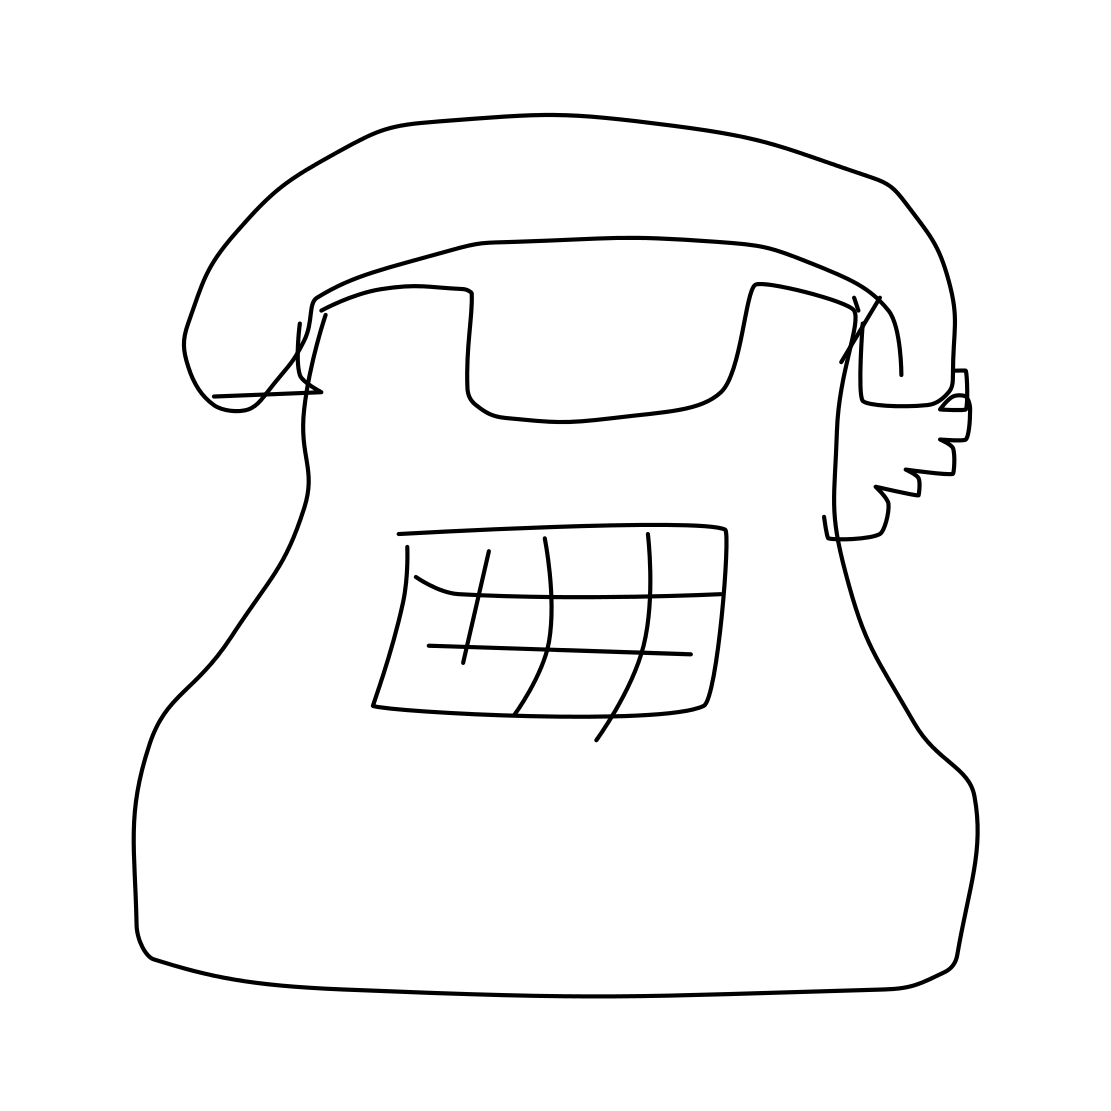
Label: telephone